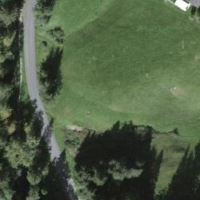
EUNIS habitat code: 43
Species observed at this site:
Vicia sepium